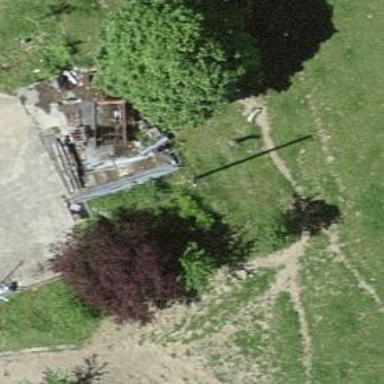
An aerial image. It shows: Shed building.